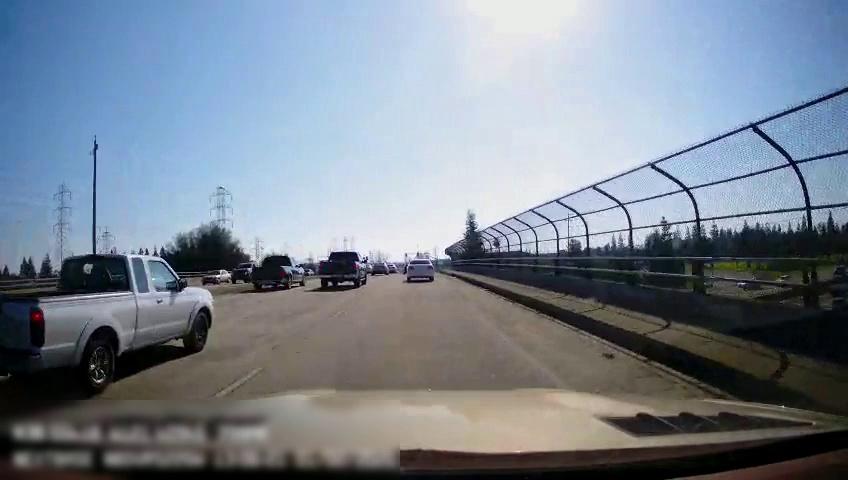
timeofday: Day
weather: Sunny
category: Drivable Space
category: Drivable Space
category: Vehicles | Car
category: Vehicles | Truck
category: Vehicles | Truck
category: Vehicles | Truck
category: Vehicles | Truck
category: Vehicles | Car
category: Vehicles | Car
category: Vehicles | Car
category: Lanes | Current Lane
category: Lanes | Alternate Lane
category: Lanes | Alternate Lane